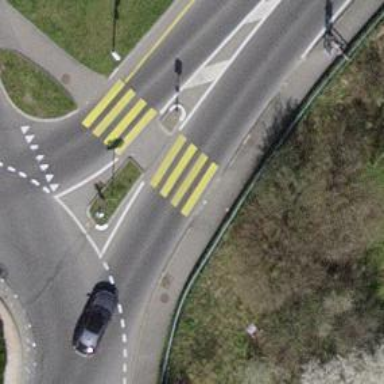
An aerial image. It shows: Traffic calming island.